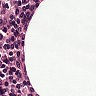
Metastatic tissue present: no